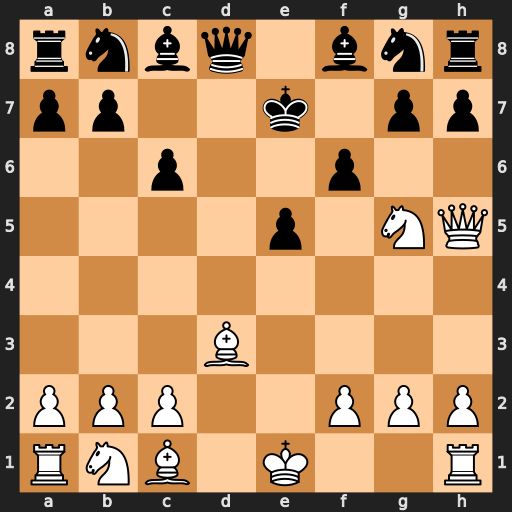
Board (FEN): rnbq1bnr/pp2k1pp/2p2p2/4p1NQ/8/3B4/PPP2PPP/RNB1K2R
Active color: w
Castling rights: KQ
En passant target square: -
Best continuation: Qf7+ Kd6 Ne4#